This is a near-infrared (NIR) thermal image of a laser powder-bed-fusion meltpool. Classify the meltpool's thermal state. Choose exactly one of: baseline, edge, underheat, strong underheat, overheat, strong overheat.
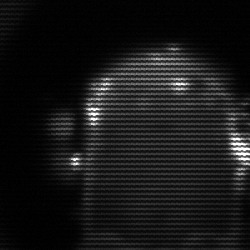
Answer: baseline